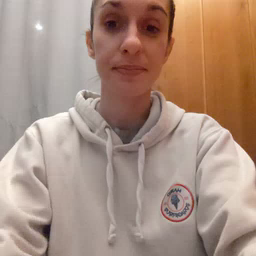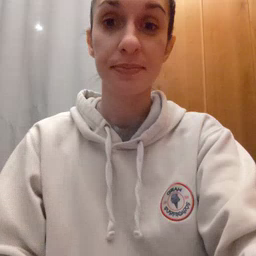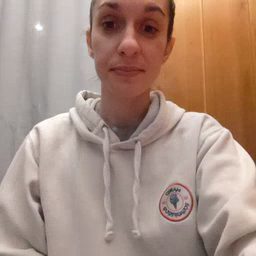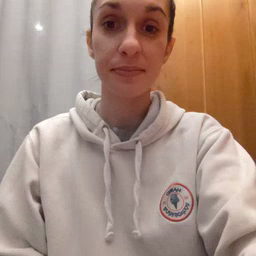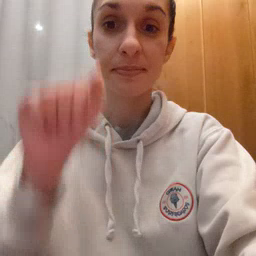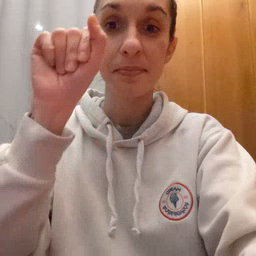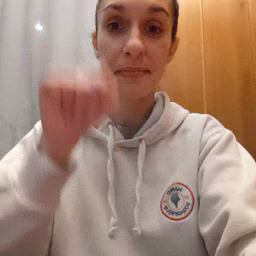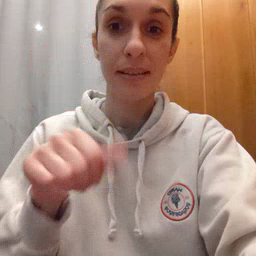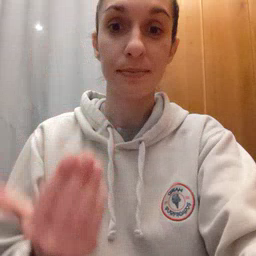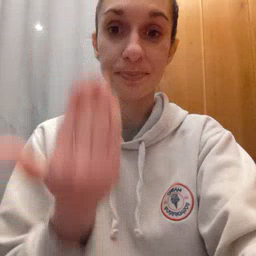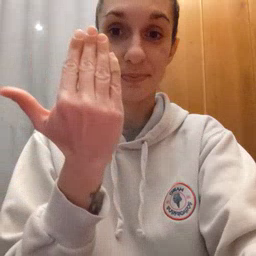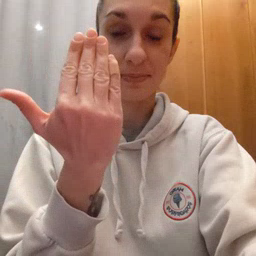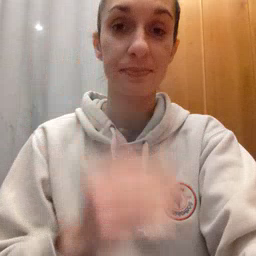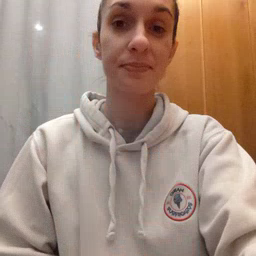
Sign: mitten